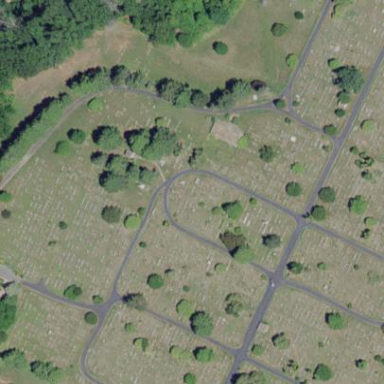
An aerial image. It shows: Graveyard used as cemetery.